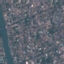
Label: Residential